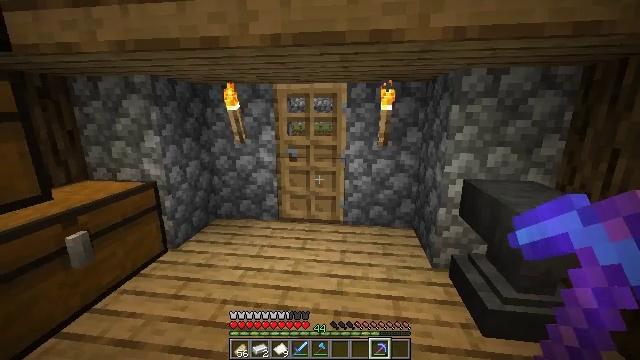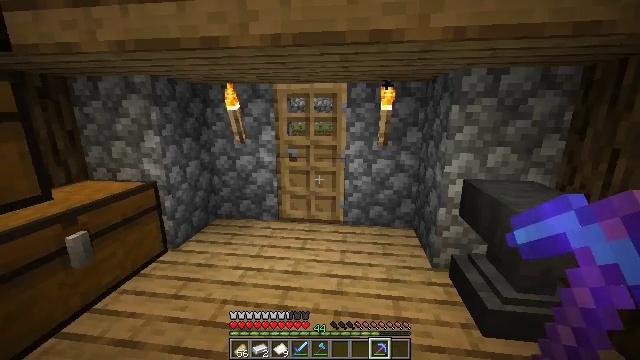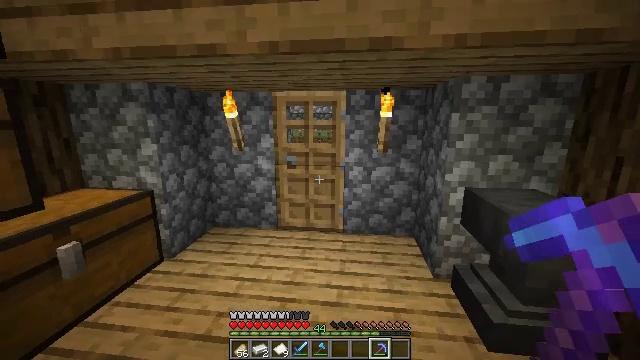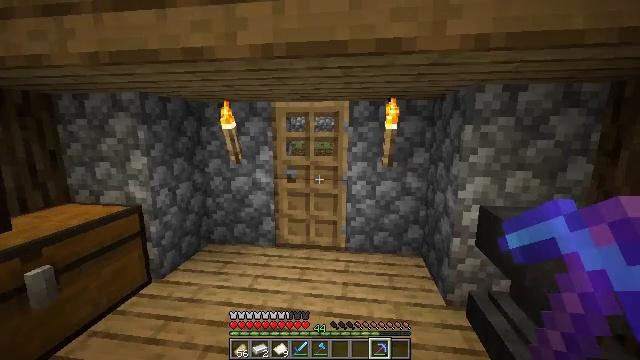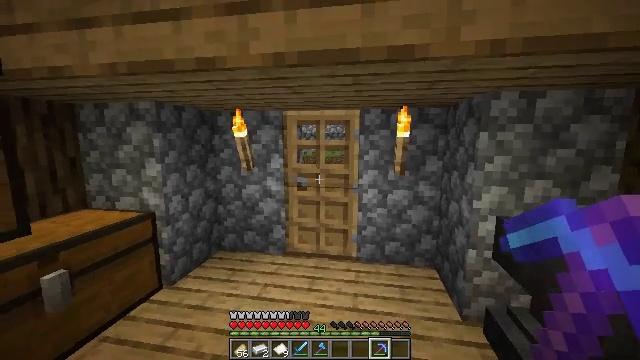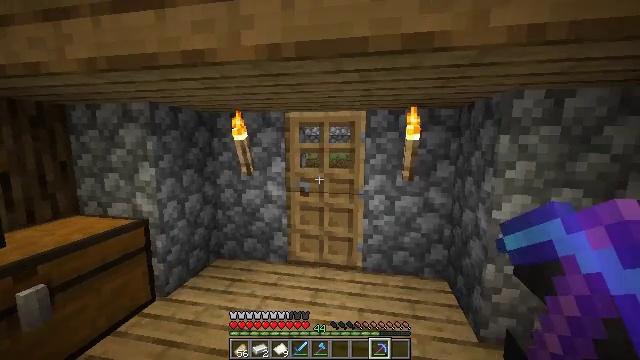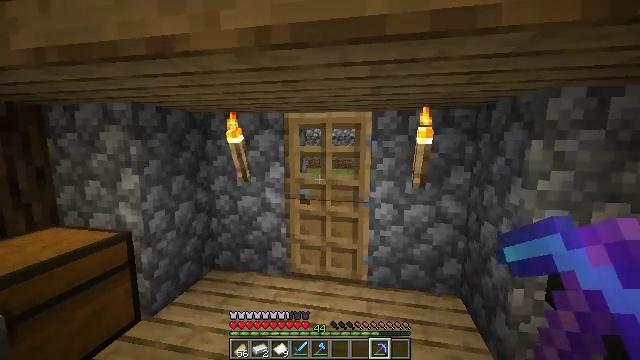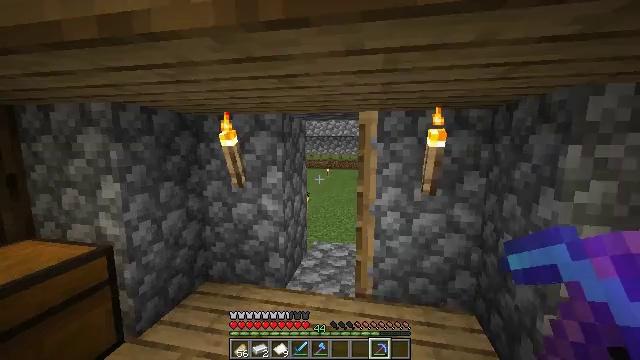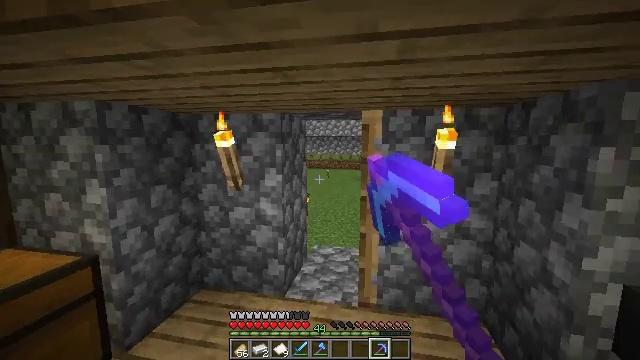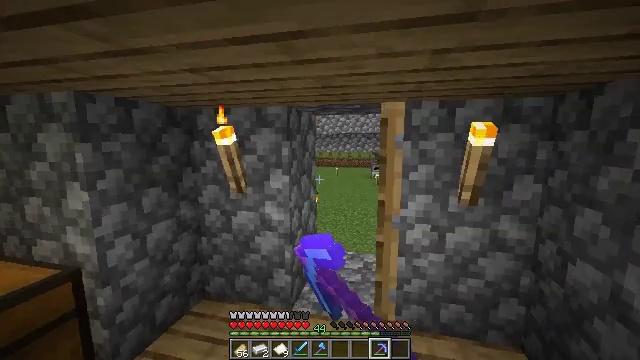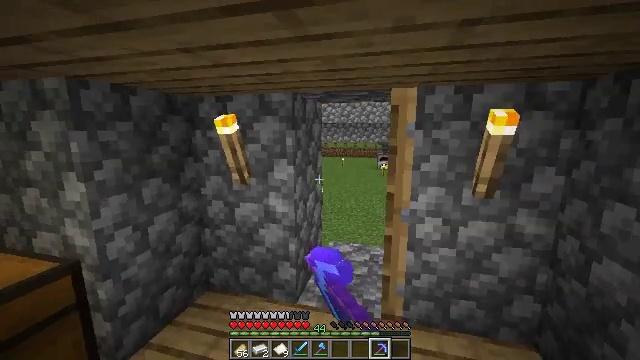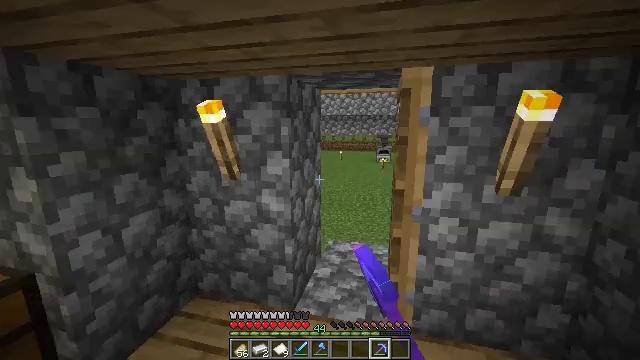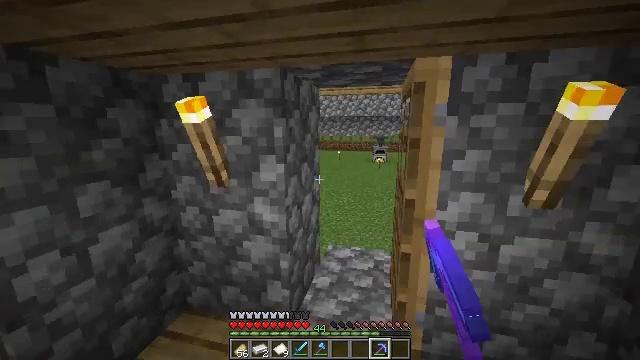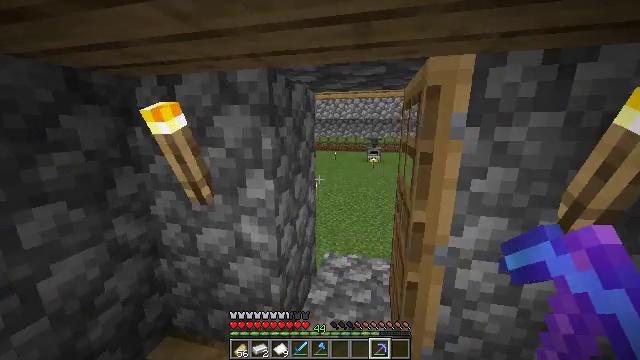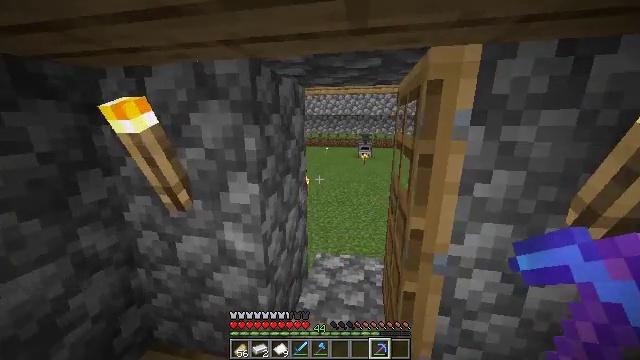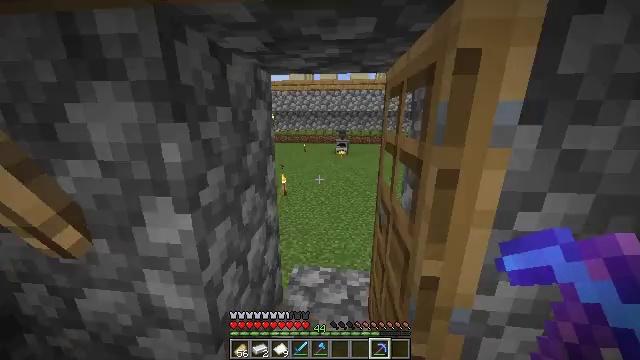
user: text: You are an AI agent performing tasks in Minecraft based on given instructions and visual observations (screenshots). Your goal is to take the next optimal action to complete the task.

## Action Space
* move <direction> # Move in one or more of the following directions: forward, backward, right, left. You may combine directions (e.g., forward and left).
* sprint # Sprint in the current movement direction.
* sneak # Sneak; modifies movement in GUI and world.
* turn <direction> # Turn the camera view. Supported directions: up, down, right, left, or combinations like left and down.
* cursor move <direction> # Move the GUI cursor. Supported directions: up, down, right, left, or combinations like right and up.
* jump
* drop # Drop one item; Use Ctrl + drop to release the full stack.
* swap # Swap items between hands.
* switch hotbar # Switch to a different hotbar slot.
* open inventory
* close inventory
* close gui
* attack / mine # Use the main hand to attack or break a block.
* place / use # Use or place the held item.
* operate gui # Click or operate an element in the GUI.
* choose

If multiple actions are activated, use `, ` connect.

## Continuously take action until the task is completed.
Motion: motion action
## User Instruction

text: Gather grass block for landscaping.
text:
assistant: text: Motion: no_op
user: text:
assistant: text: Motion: move forward, turn up
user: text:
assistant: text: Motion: move forward, turn up
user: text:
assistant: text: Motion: move forward, turn left and up
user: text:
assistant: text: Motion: move forward, turn left
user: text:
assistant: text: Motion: move forward
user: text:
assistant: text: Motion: move forward, use / place
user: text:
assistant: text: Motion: move forward, use / place
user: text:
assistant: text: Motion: move forward, turn left, use / place
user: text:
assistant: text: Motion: move forward, turn left and down
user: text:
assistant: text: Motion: move forward, sprint, turn down
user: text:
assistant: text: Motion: move forward, sprint
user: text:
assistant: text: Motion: move forward
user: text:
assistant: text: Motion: move forward, turn right and down
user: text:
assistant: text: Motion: move forward, sprint, turn right and down
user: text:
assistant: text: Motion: move forward, sprint, turn right and down
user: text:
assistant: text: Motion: move forward, sprint, turn right
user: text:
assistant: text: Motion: move forward, sprint
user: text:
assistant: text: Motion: move forward
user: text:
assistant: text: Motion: move forward
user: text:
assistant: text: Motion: move forward, sprint, turn left
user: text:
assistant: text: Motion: move forward, sprint, turn left
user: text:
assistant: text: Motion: move forward, sprint, turn left
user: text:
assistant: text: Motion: move forward, sprint
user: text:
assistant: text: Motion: move forward, sprint
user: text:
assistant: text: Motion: move forward
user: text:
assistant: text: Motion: move forward
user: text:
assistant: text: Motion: move forward, sprint
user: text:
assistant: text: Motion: move forward, sprint
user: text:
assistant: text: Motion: move forward, sprint, turn right and down